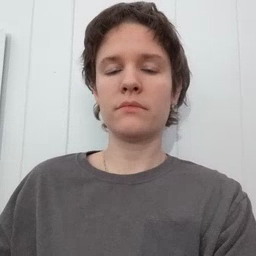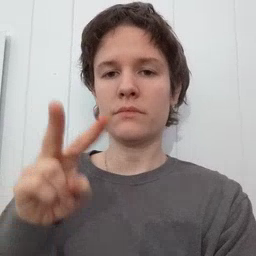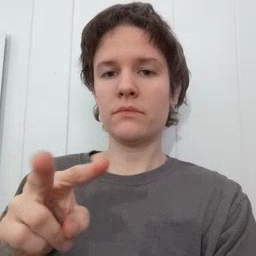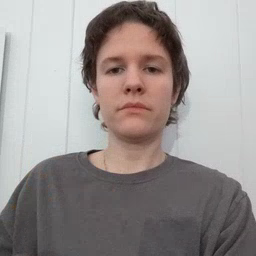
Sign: look